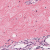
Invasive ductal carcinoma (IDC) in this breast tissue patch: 0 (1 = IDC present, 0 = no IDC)